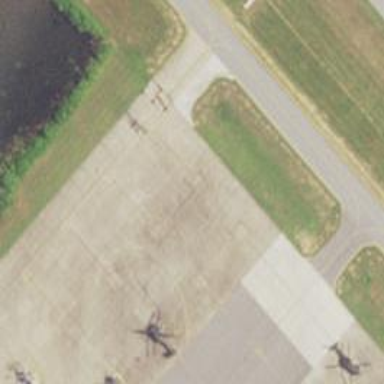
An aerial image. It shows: Image showing helipad at airport.